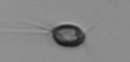
Label: Acanthoica_quattrospina